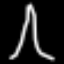
Label: The Eiffel Tower